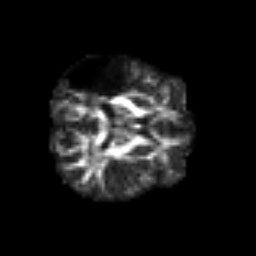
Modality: FA
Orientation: axial
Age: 59
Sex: female
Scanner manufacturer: siemens
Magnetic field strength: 3 T
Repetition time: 3.2 s
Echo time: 0.081 s